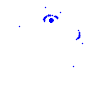
Particle: kaon